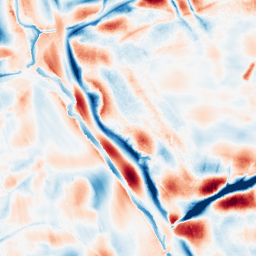
Category: wavelet
Decomposition family: wavelet_biorthogonal
Decomposition parameters: wavelet: bior3.5
level: 5
Upsampling method: quintic
Upsampling parameters: scale: 8
Upsampling scale: 8